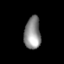
Tissue: lung
Cell type: Endothelial cells
Senescence score: 0.5952
Nuclear area (px): 517
Mean DAPI intensity: 141.82